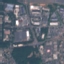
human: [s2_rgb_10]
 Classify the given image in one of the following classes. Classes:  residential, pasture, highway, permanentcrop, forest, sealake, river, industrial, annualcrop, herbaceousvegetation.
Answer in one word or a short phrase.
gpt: Industrial